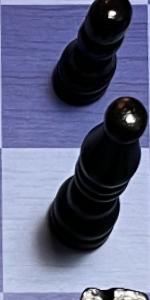
Label: Bishop_Black